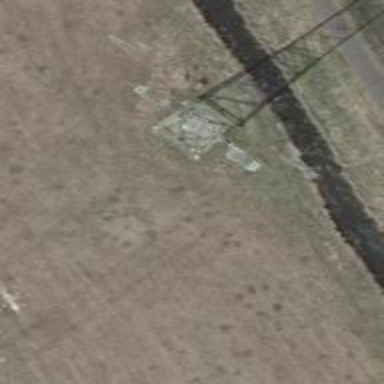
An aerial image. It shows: Power tower.